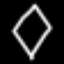
Label: diamond